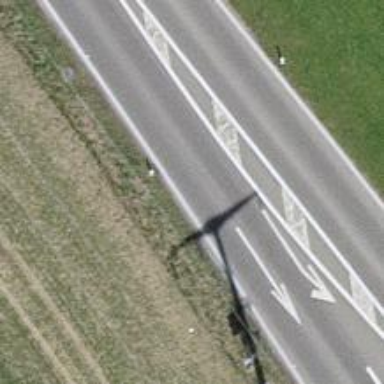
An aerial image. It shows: Primary highway.